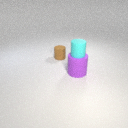
small cyan rubber cylinder above large purple rubber cylinder